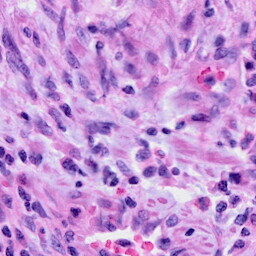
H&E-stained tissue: Cervix